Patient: sex F, age 38
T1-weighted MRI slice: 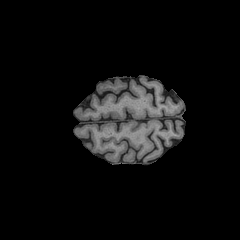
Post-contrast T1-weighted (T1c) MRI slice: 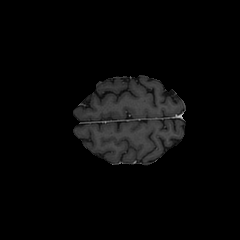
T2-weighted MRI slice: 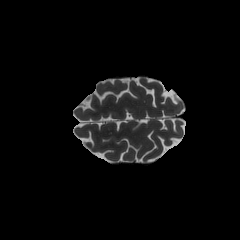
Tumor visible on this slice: no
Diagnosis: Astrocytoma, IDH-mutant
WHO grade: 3